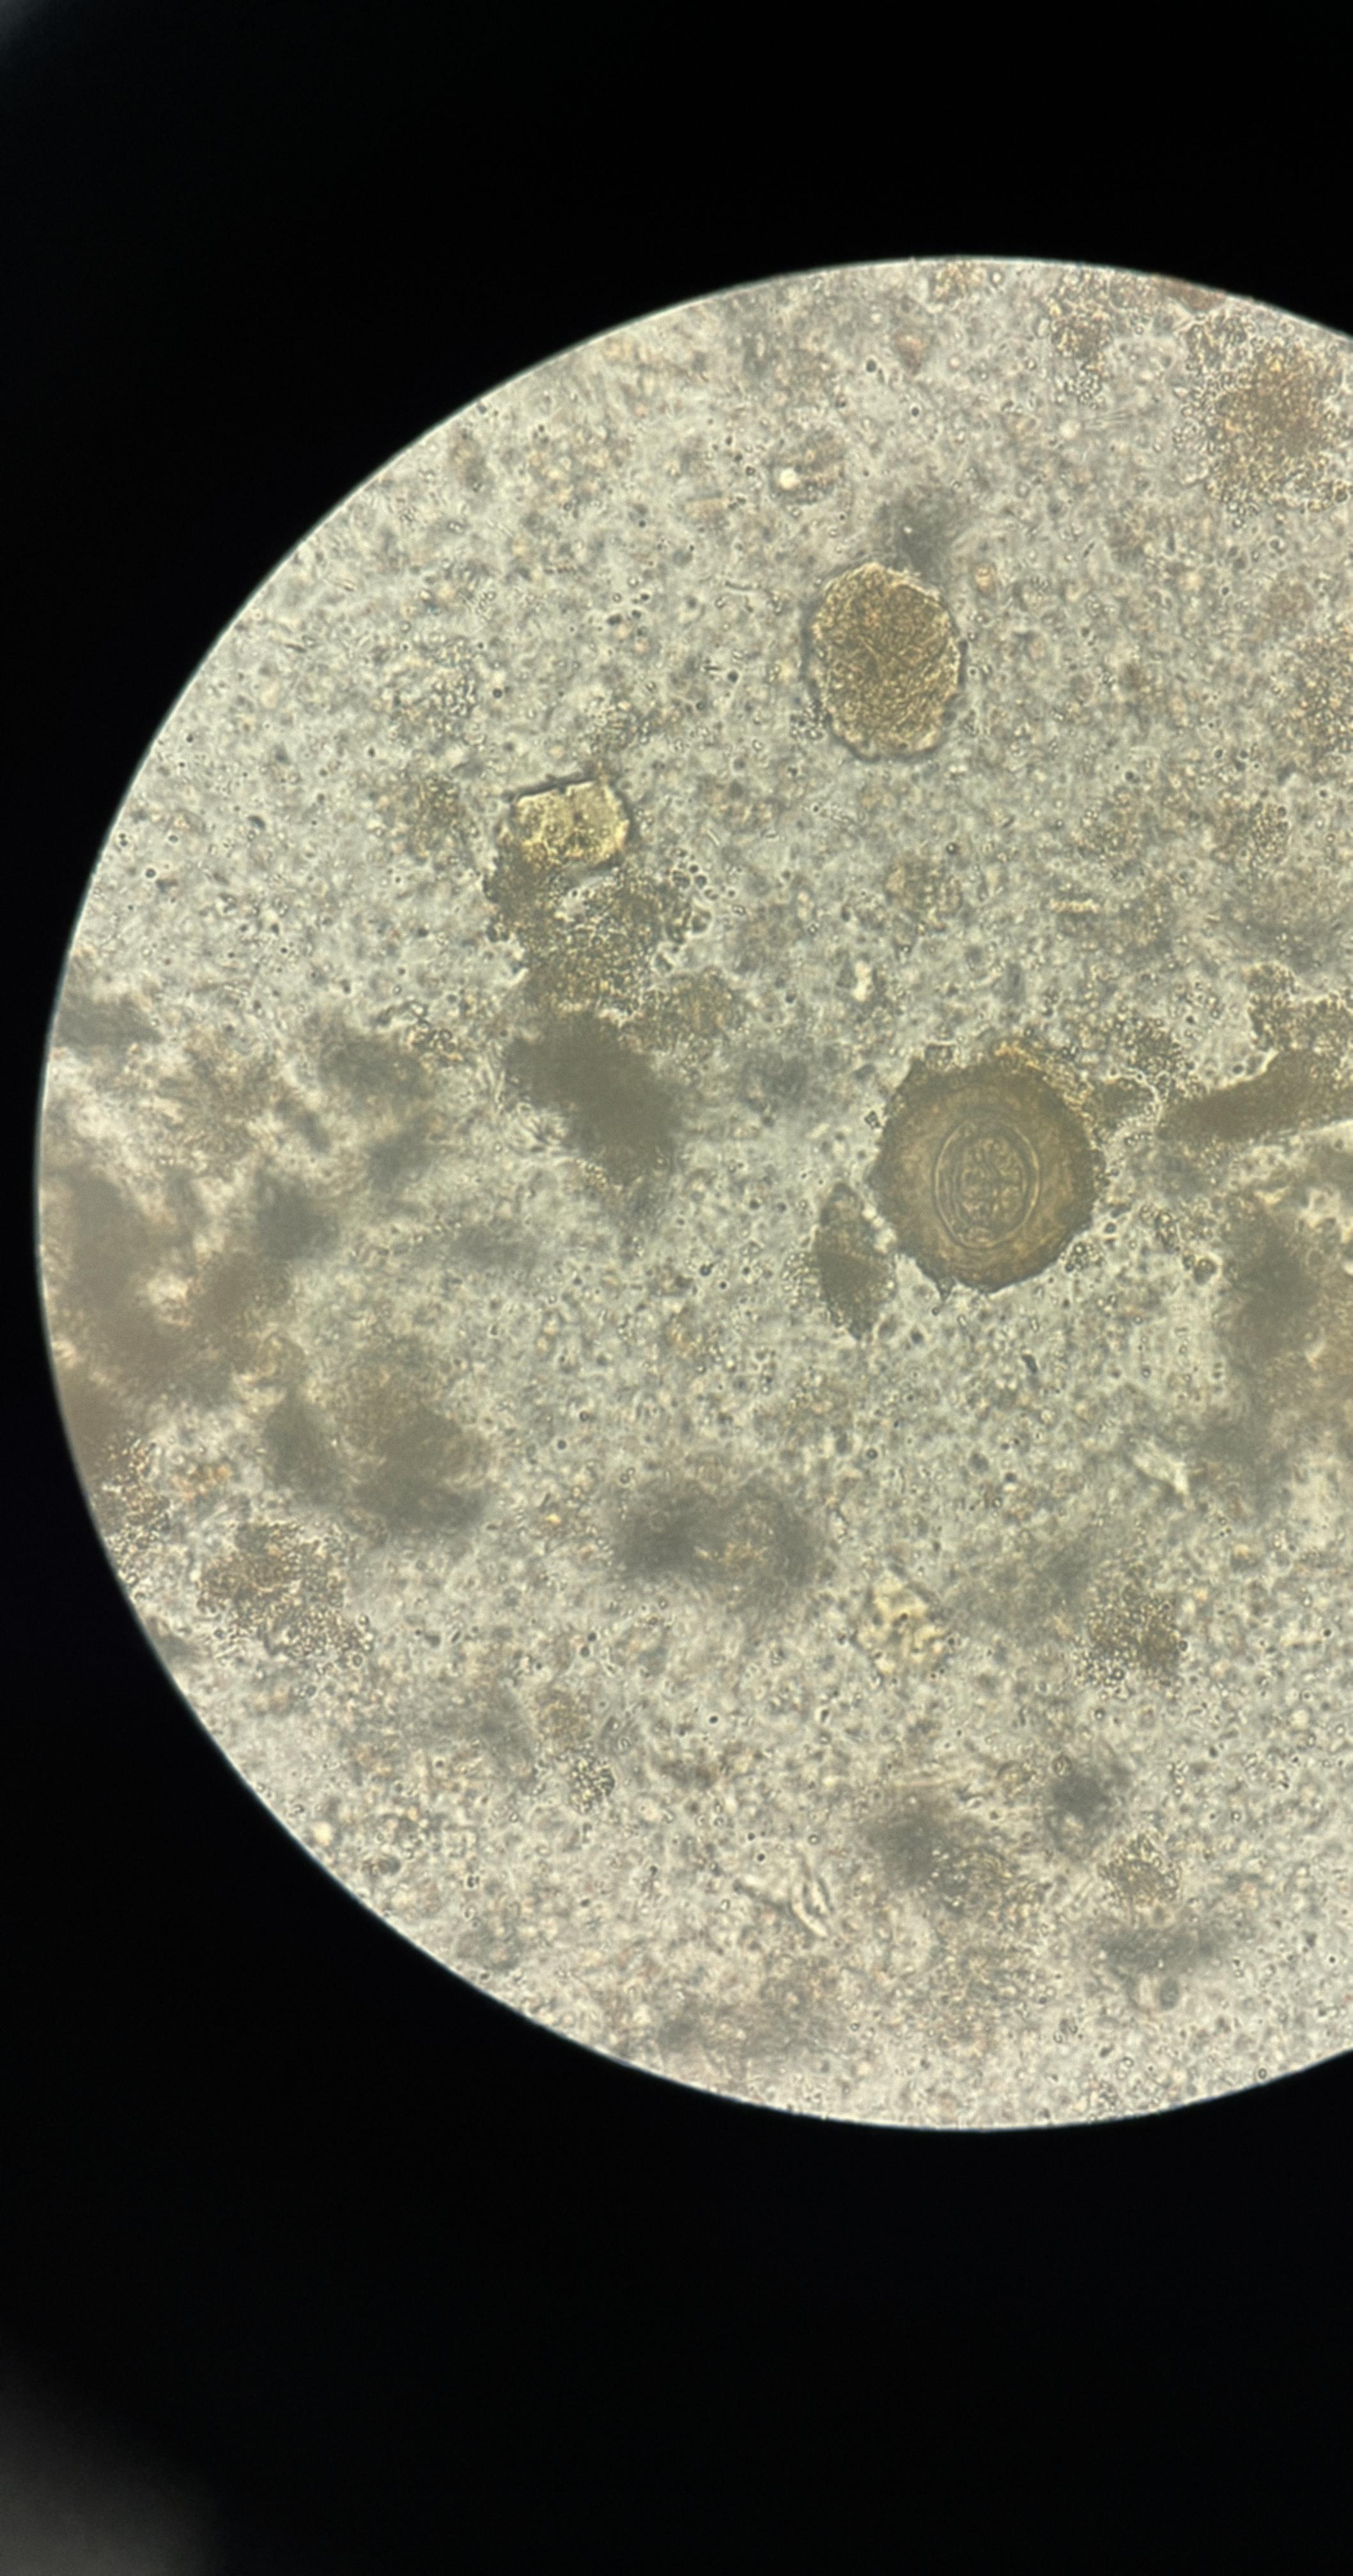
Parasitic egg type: Hymenolepis diminuta